Question: Count the number of objects in the diagram.
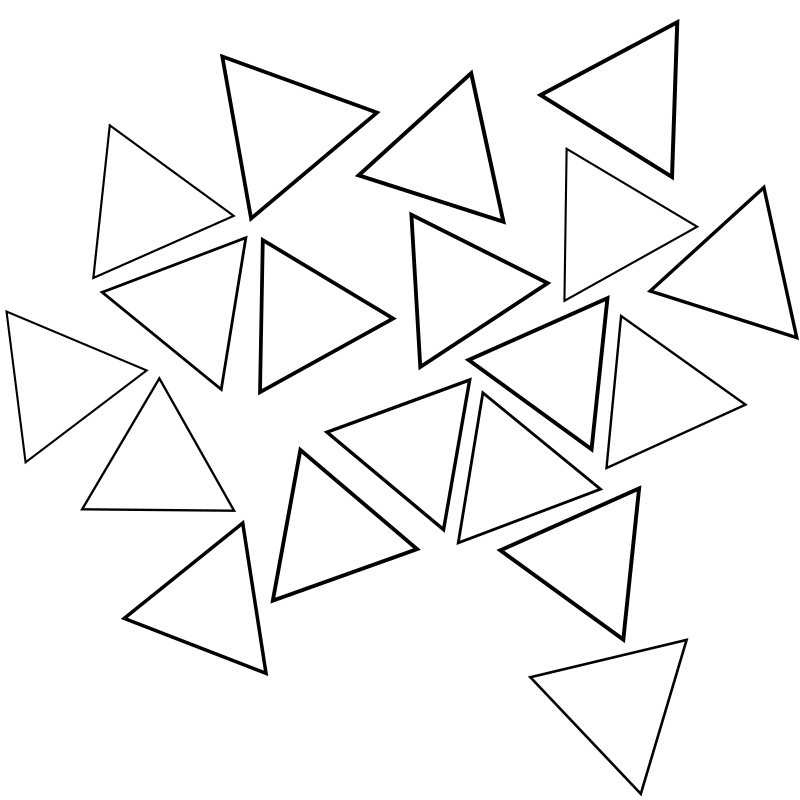
Answer: 19